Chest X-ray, PA view. Patient: 44 years old, sex F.
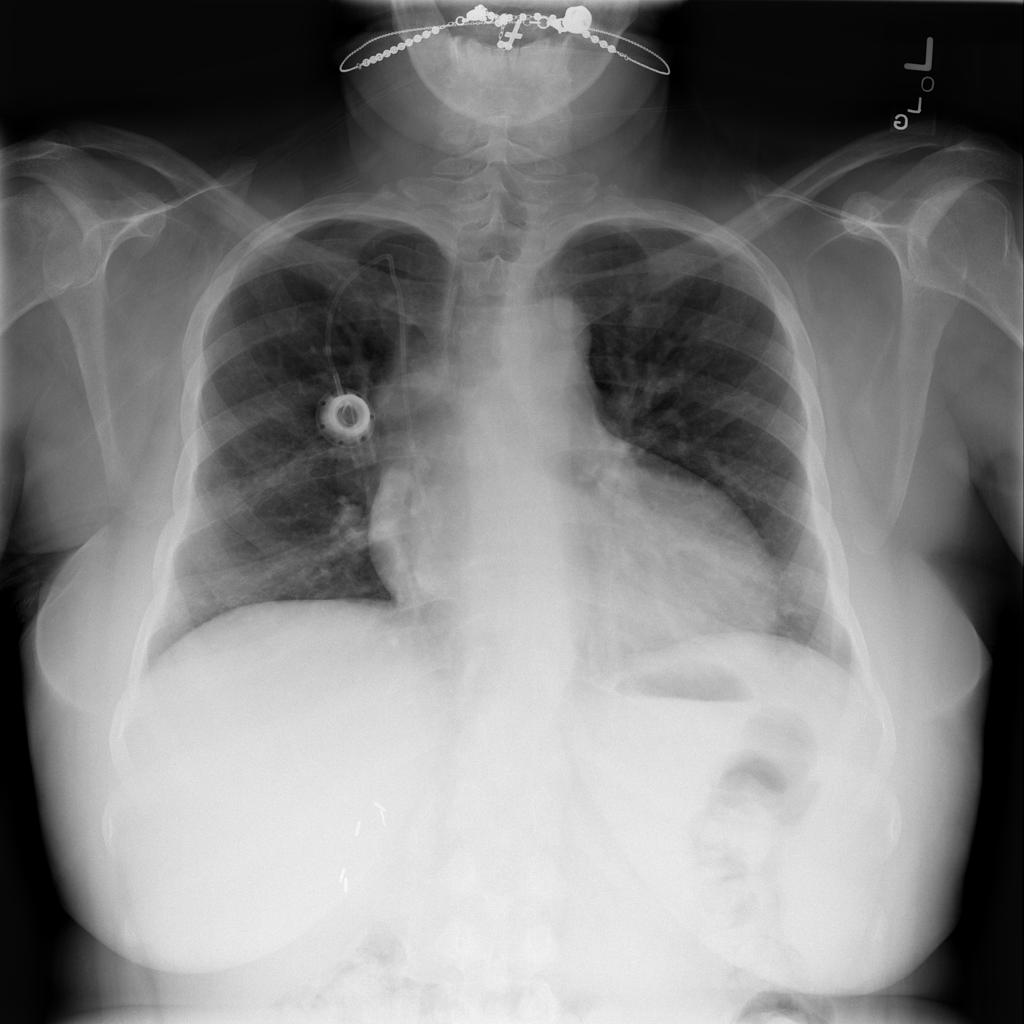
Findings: No Finding